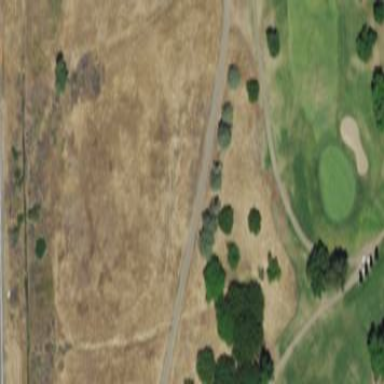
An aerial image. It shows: Area of rough grass used for golf.